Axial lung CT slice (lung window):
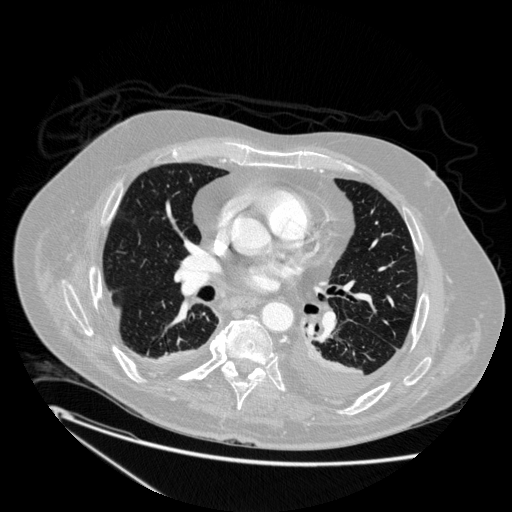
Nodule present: no